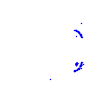
Particle: pion